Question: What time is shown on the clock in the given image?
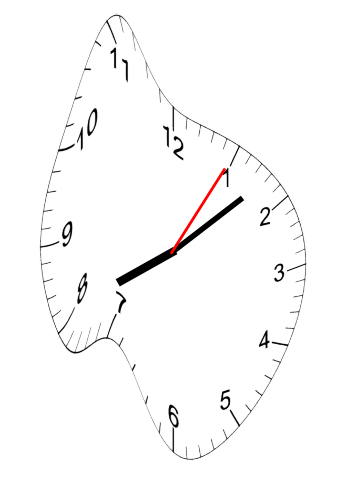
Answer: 08:08:05